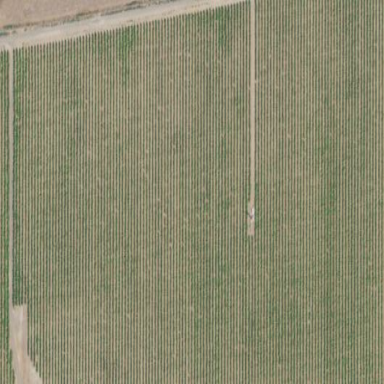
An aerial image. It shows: Vineyard with grape crops.